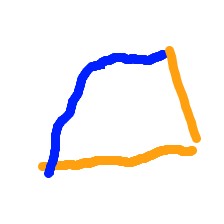
Shape: trapezoid